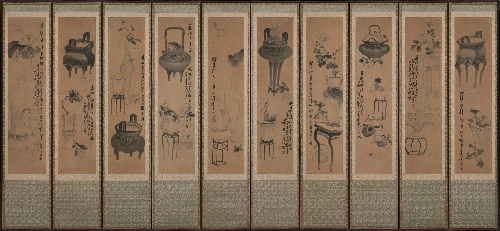
Title: 전(傳) 오원 장승업 청동기와 화초가 있는 정물화 조선|傳 吾園 張承業  器皿折枝圖  朝鮮|Still life with bronze vessels and flowering plants
Artist: Jang Seung-eop (pen name: Owon)
Artist bio: Korean, 1843–1897
Date: 1894
Object type: Screen
Classification: Paintings
Medium: Ten-panel folding screen; ink on paper
Culture: Korea
Period: Joseon dynasty (1392–1910)
Dimensions: Overall: 77 in. × 14 ft. 2 in. (195.6 × 431.8 cm)
Department: Asian Art
Credit line: Gift of Mrs. Anita H. Berger, in memory of Ambassador Samuel D. Berger, 2014
Accession year: 2014
Repository: Metropolitan Museum of Art, New York, NY
Tags: Vessels|Plants|Still Life